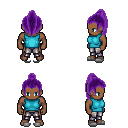
a pixel art fantasy rpg character, male body template, human, dark skin, teal sleeveless shirt, metal pants, purple long topknot hairstyle, white slippers, four views (front, back, left, right), 2x2 character sprite sheet, small pixel art, hard edges, no anti-aliasing